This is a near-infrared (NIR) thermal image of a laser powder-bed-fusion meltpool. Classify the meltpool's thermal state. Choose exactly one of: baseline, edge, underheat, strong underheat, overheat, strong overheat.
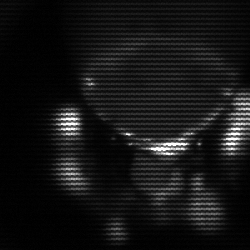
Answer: edge